Interaction volume radius: 10 \u00c5
Interaction volume height: 40 \u00c5
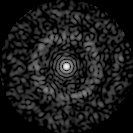
Disorder parameter: 0.8316